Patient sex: M
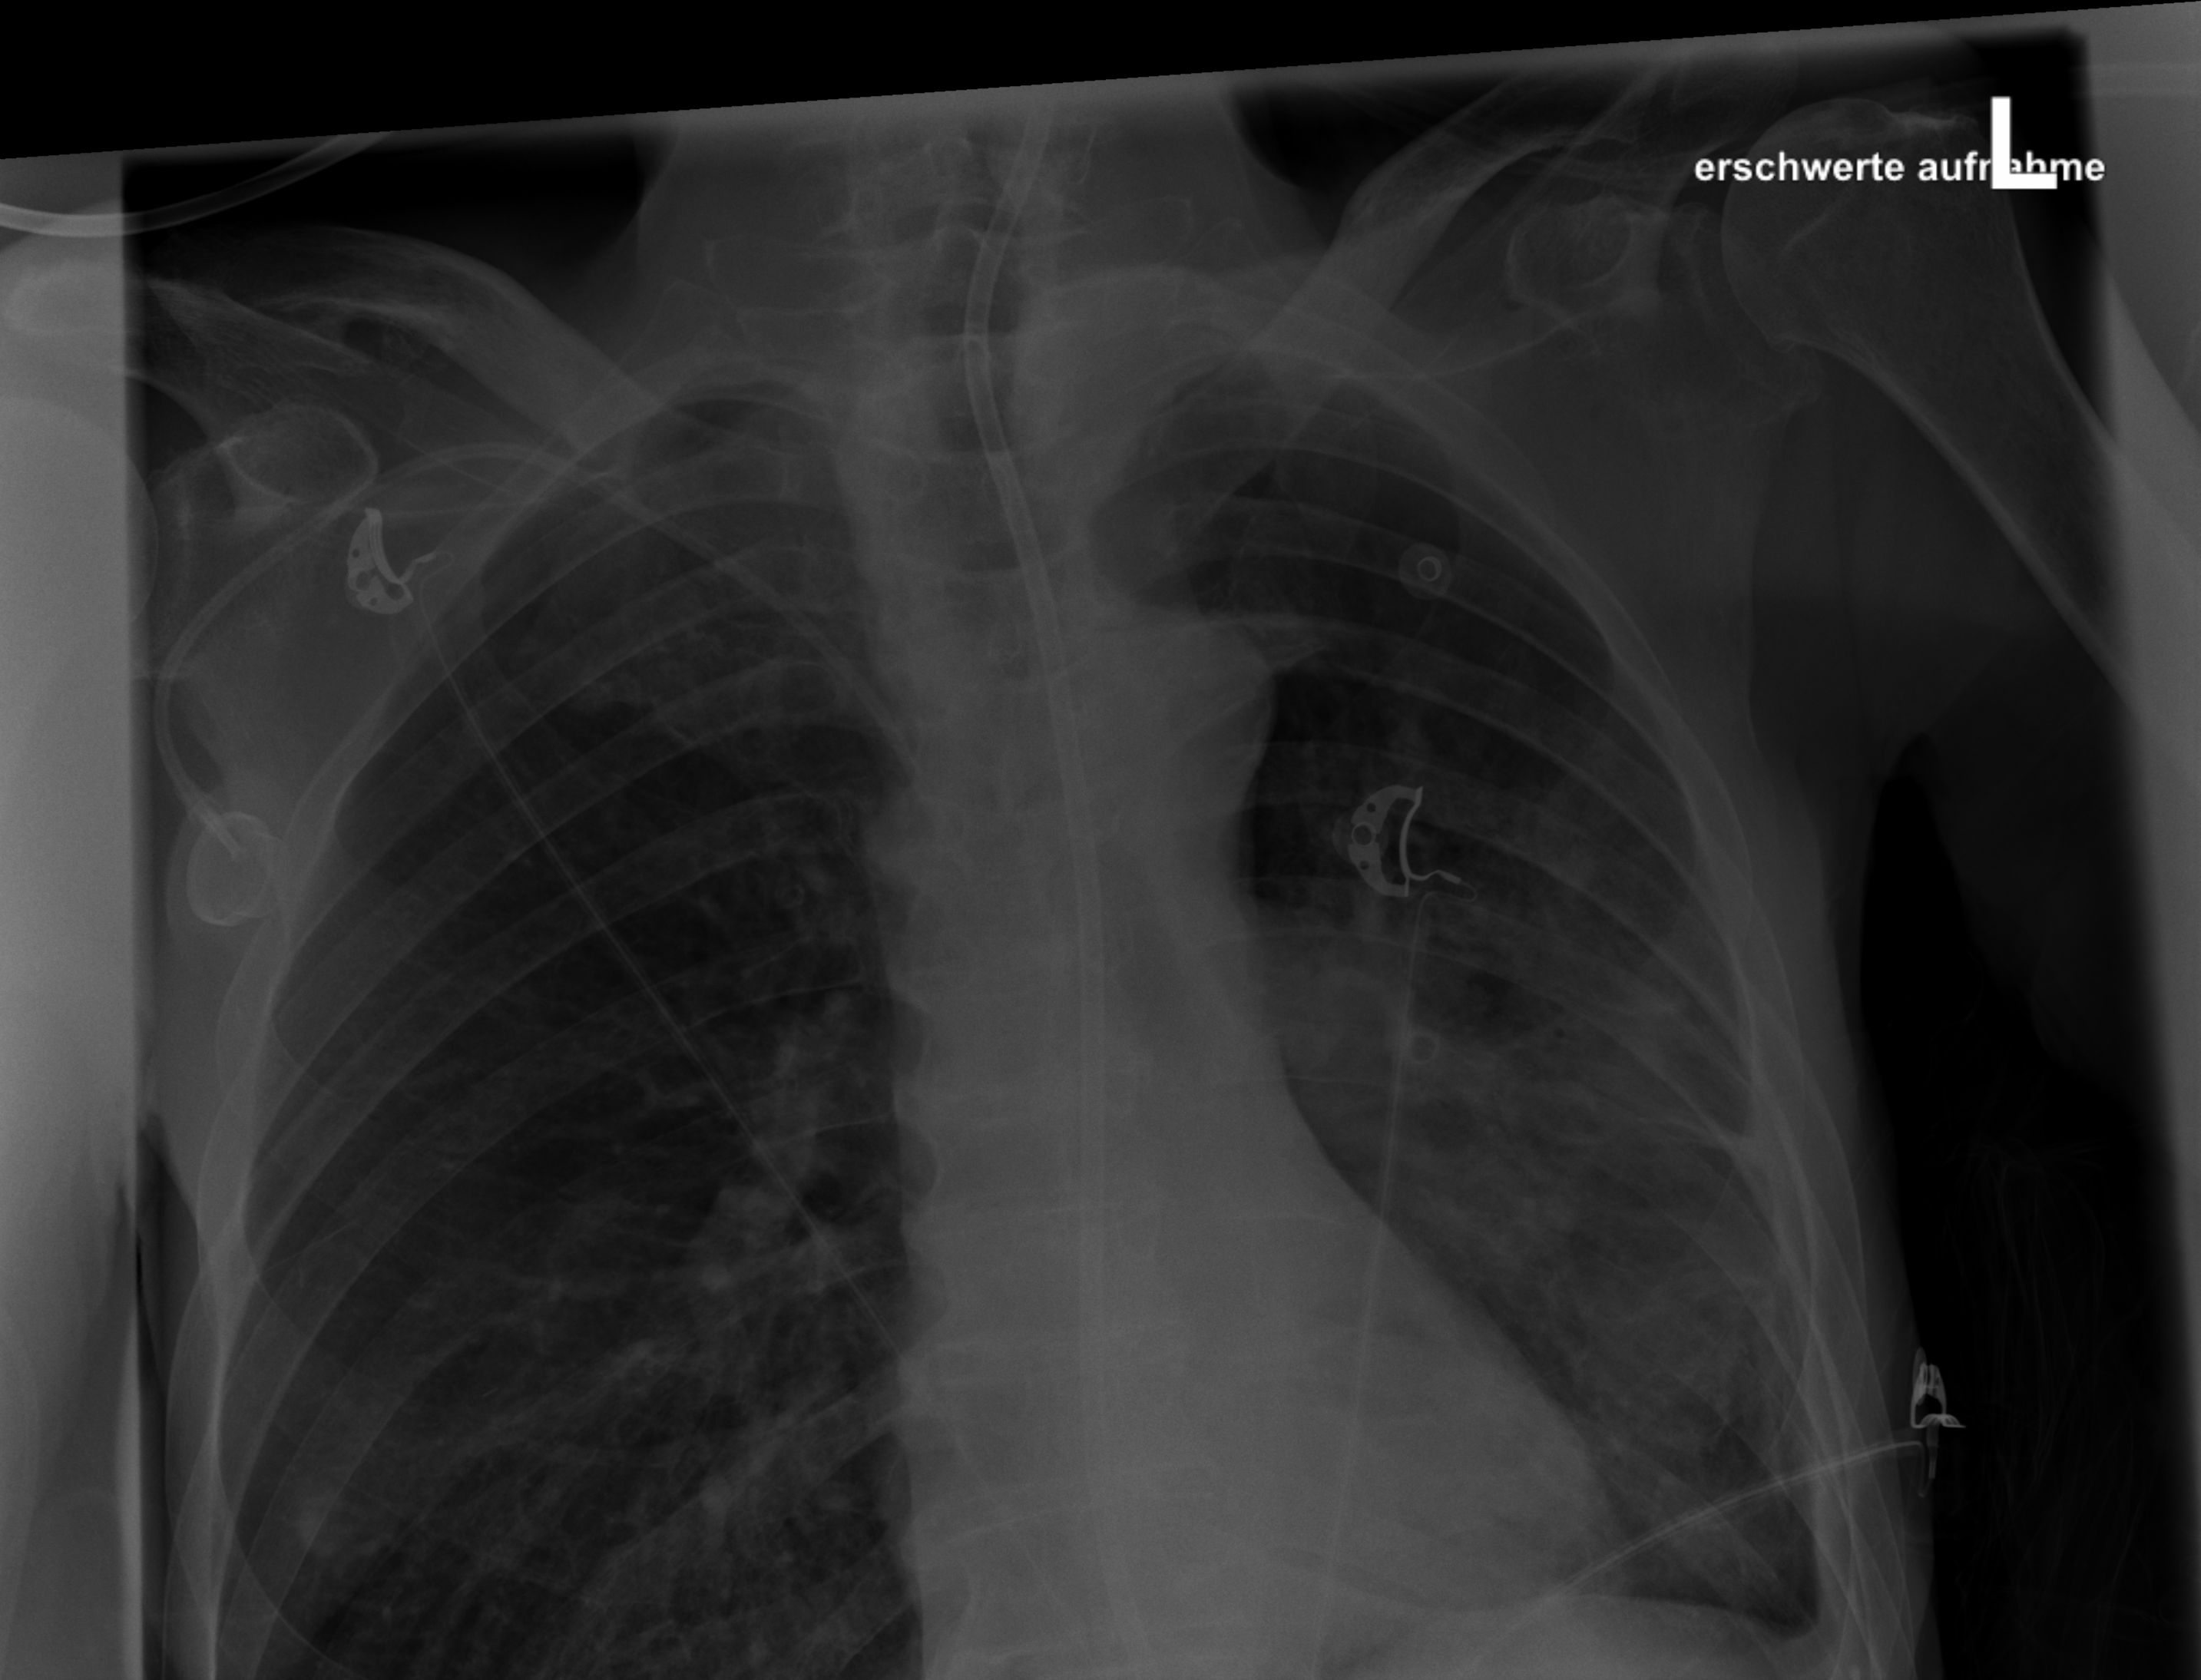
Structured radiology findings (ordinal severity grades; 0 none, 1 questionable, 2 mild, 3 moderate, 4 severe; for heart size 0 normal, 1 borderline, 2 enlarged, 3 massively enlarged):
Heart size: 0
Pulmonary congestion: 0
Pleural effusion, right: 0
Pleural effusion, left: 2
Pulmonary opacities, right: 0
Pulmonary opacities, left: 4
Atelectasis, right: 0
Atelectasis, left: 0